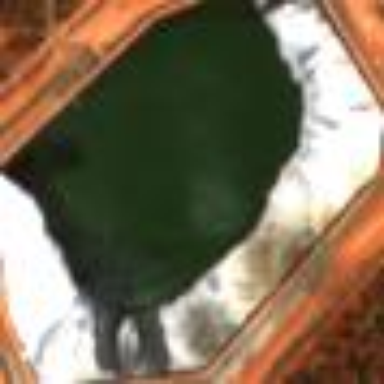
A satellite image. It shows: Tailings pond used for wastewater management.